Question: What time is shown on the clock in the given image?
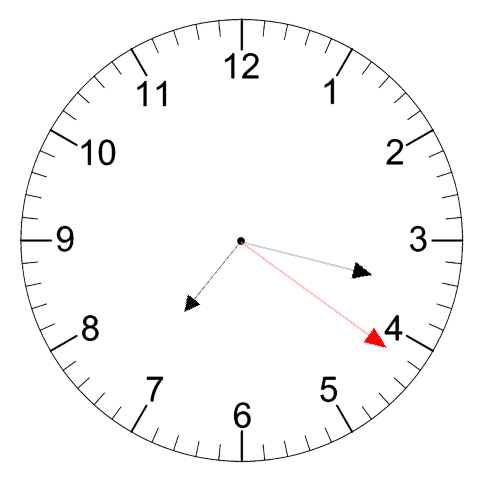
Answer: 07:17:21